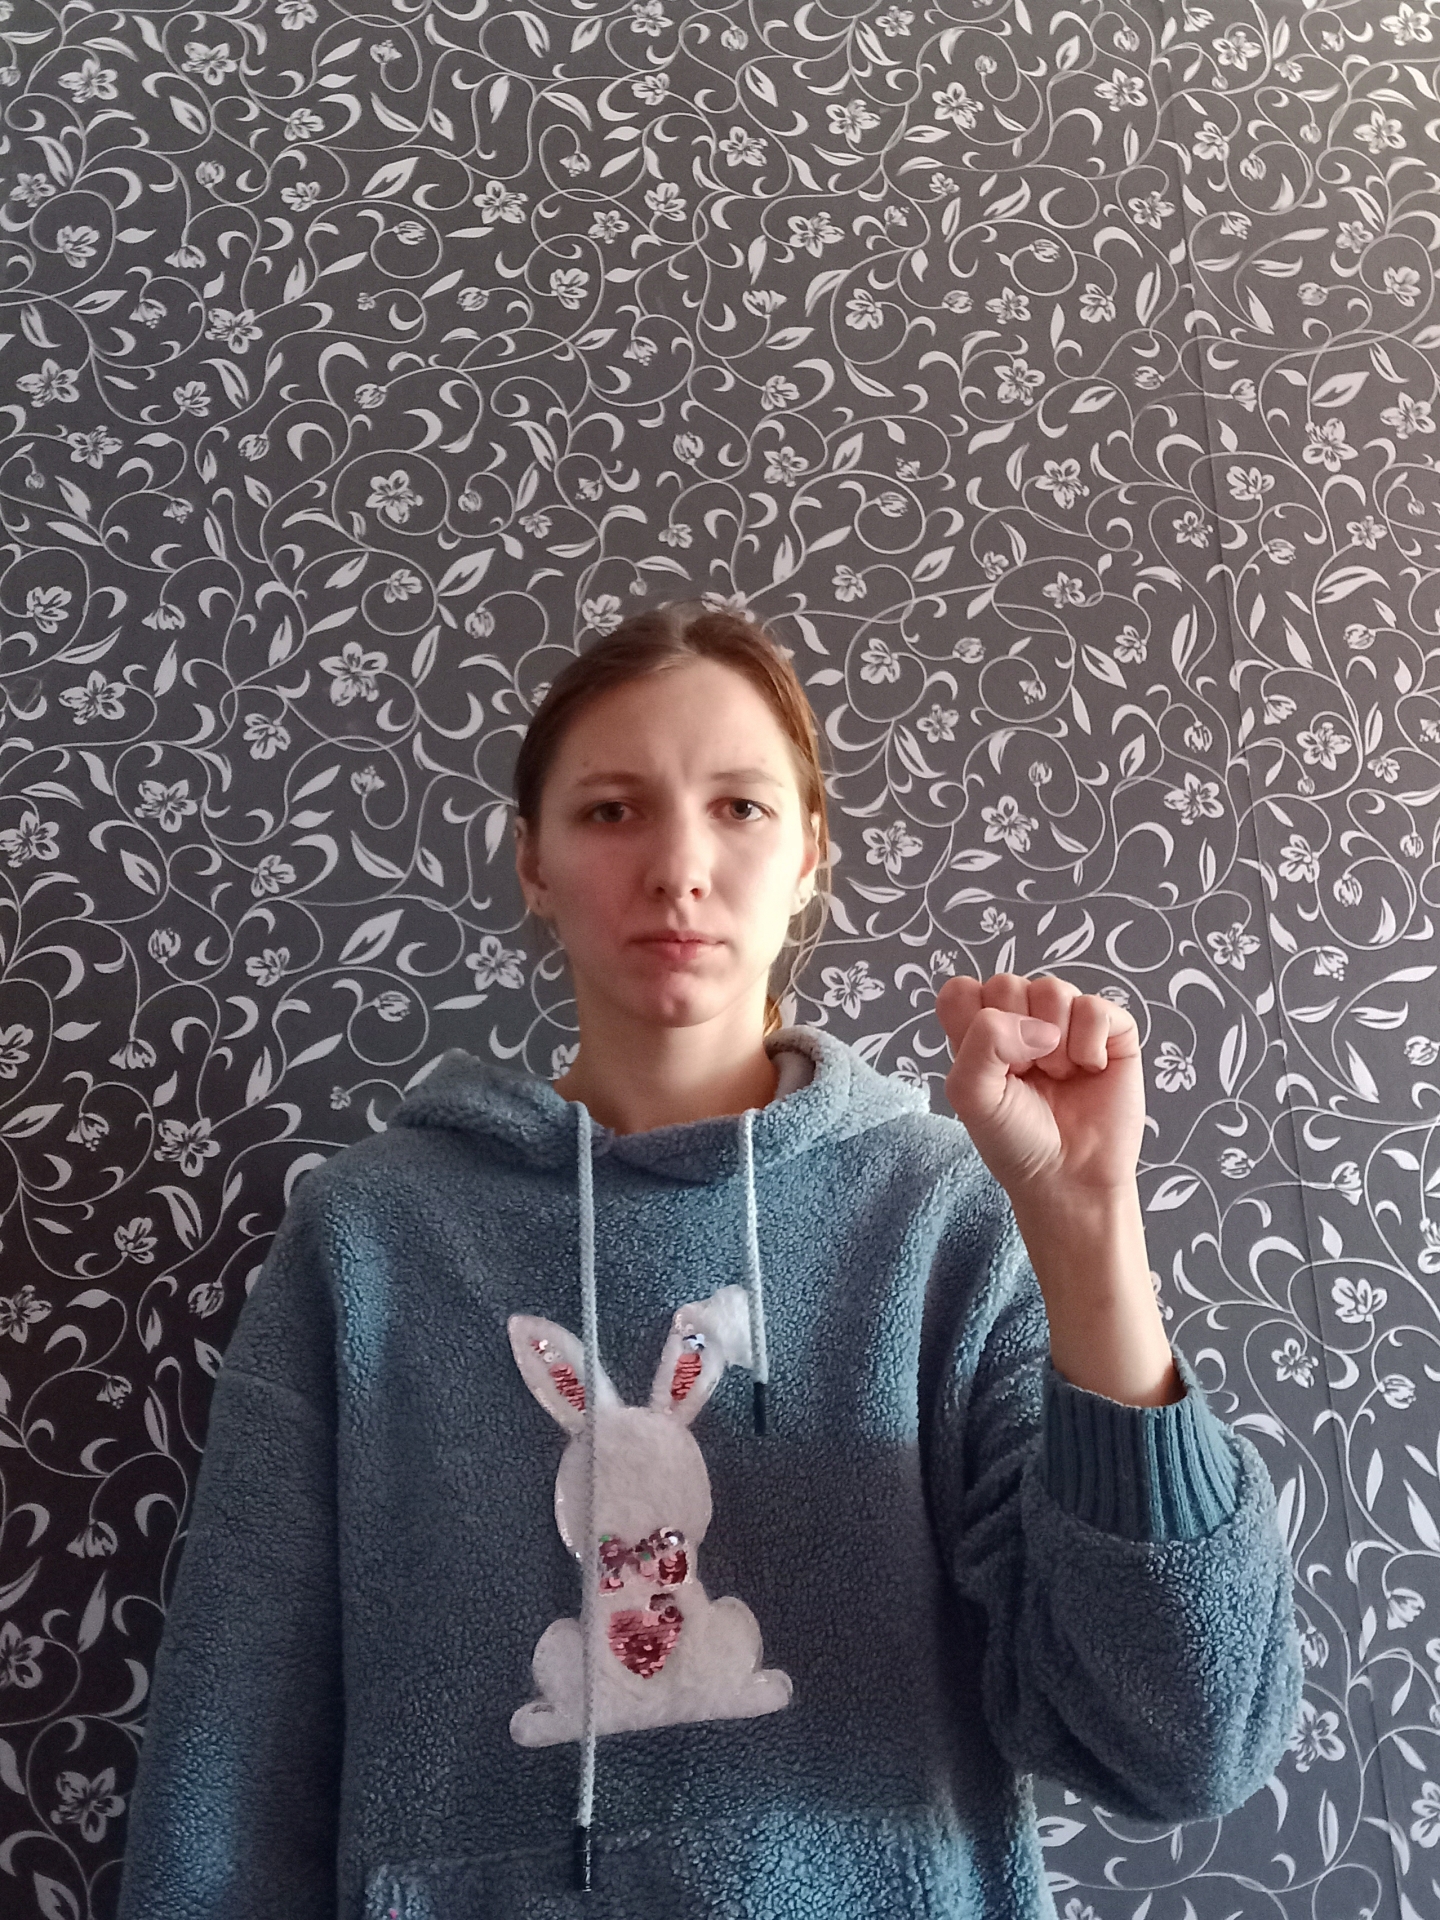
Label: clear